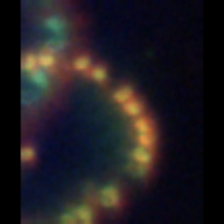
Taxon: Chaetoceros
Group: Diatoms